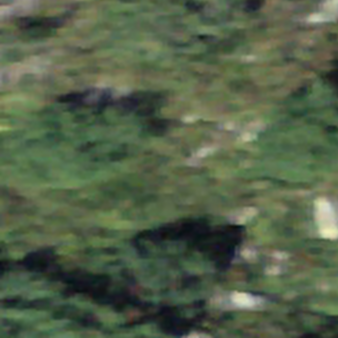
Label: other